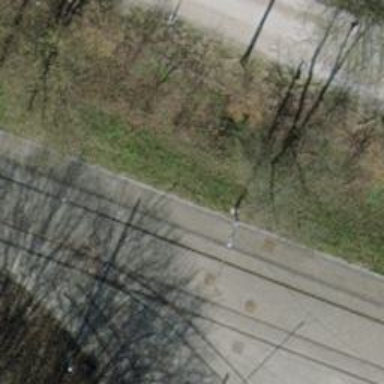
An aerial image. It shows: Tram stop with public transport stop position.